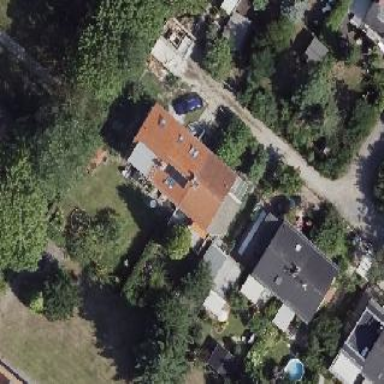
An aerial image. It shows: Semidetached house.